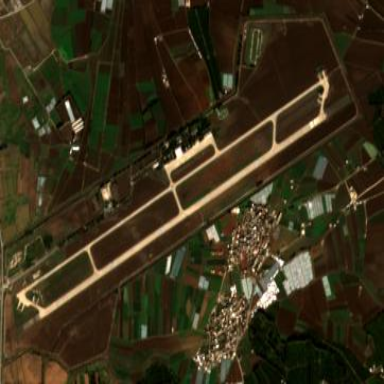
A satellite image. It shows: Military aerodrome.